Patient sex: F
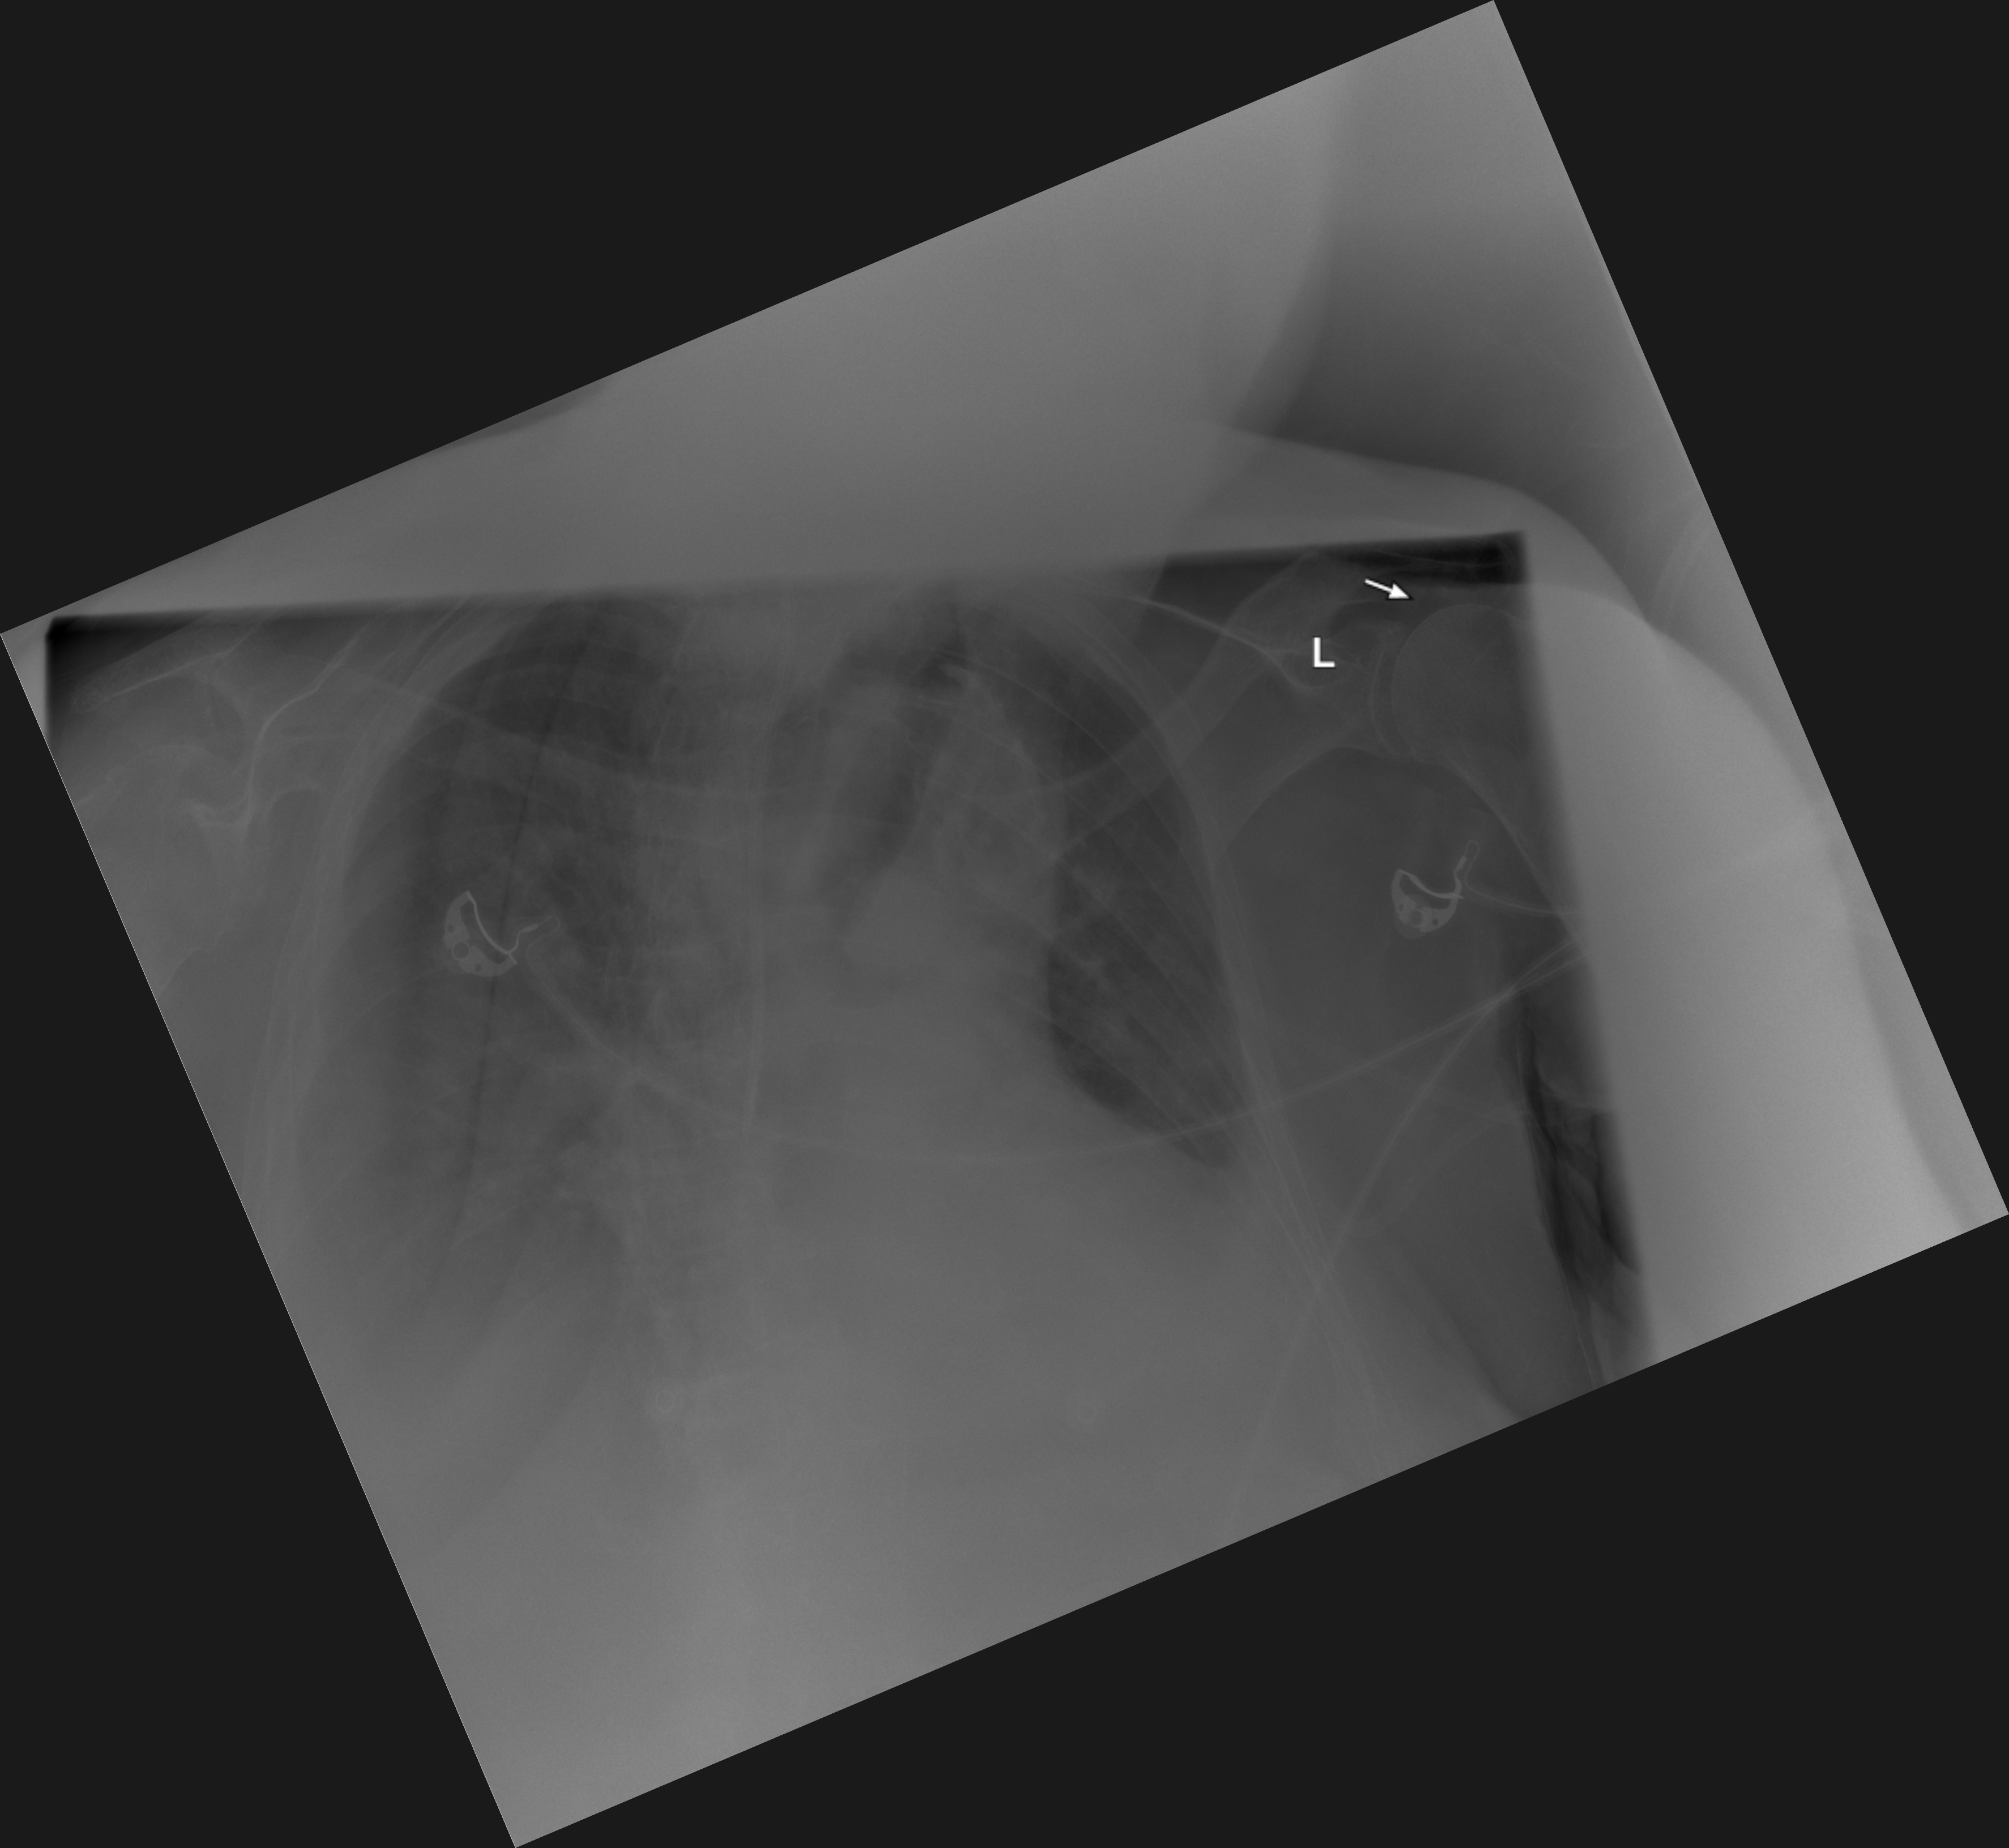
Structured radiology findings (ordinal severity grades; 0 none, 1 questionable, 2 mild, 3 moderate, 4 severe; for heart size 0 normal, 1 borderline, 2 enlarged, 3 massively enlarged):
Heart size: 2
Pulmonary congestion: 2
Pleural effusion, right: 4
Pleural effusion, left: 3
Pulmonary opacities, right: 2
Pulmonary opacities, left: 1
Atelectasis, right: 3
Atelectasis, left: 2